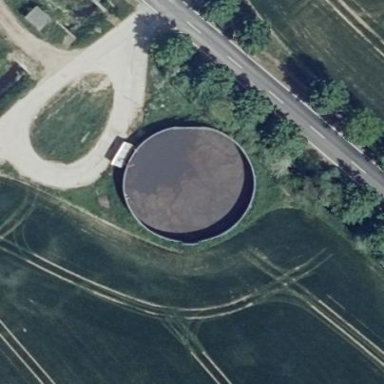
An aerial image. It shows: Storage tank with man-made structure.